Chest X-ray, PA view. Patient: 52 years old, sex M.
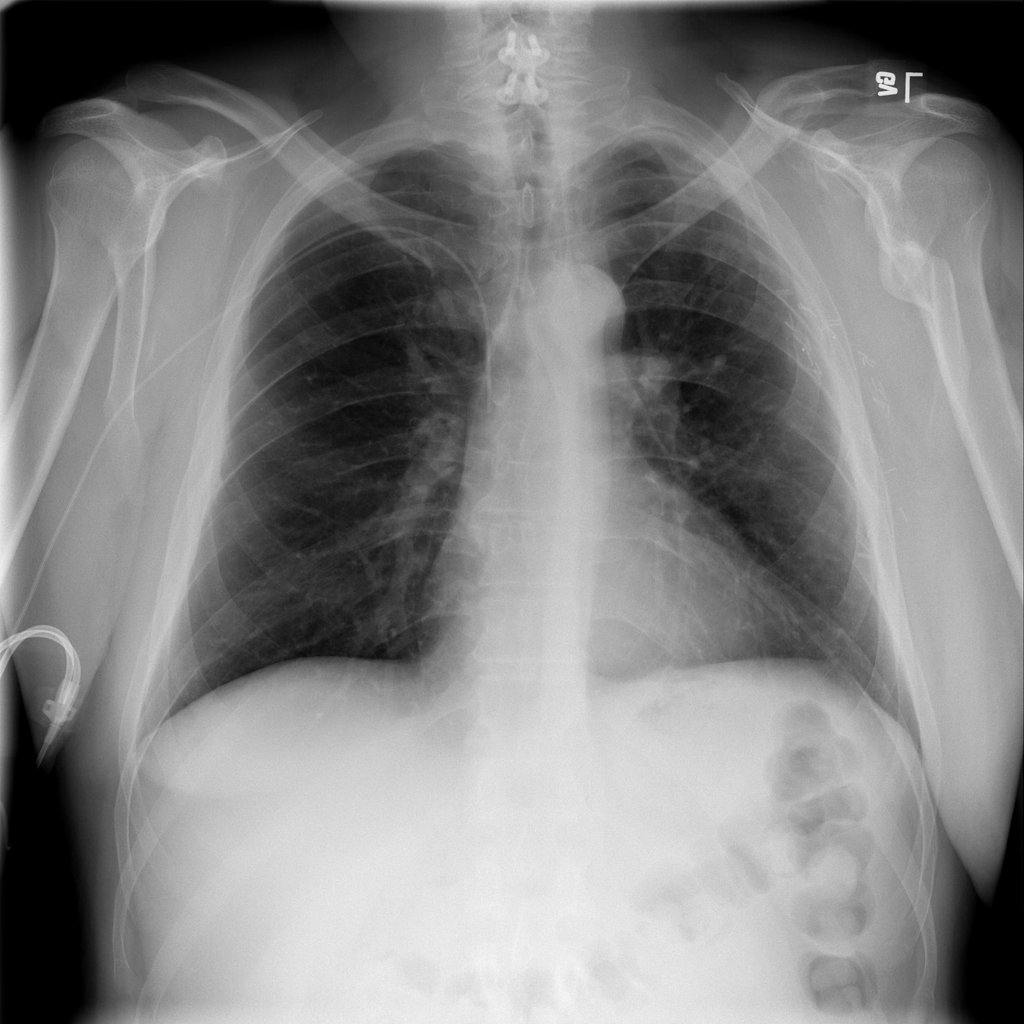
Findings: No Finding